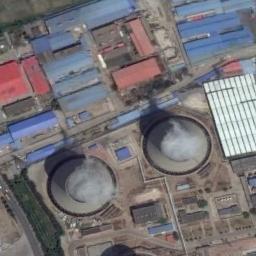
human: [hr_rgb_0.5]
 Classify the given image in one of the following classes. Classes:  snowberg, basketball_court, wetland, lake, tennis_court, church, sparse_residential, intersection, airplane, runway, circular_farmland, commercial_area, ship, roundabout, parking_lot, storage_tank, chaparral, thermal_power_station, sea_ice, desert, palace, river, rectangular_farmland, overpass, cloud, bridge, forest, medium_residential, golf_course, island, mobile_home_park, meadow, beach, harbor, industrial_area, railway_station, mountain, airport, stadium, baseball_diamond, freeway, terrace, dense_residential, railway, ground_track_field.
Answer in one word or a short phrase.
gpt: thermal_power_station